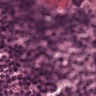
Metastatic tissue present: no